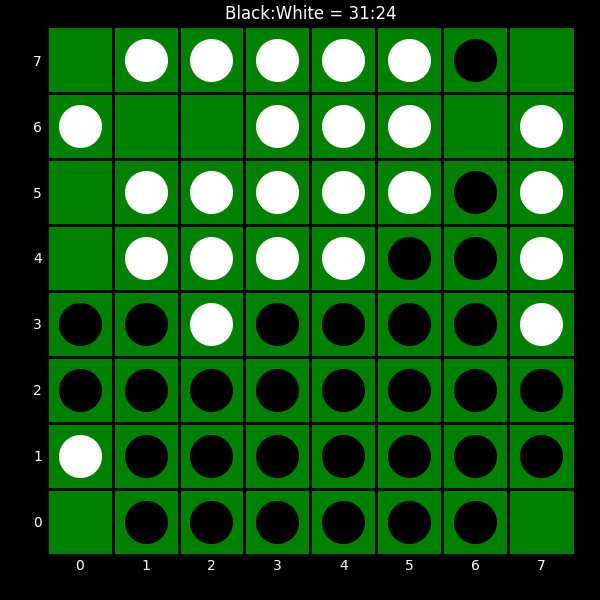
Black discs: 31
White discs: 24